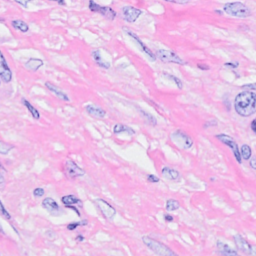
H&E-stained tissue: Breast